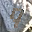
Label: 7